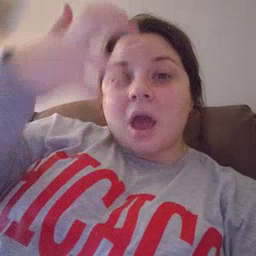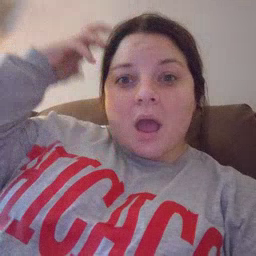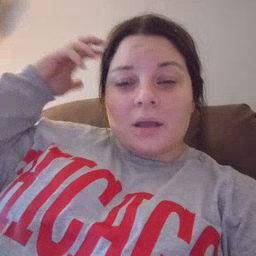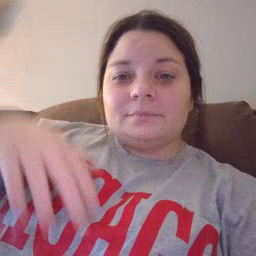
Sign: lion